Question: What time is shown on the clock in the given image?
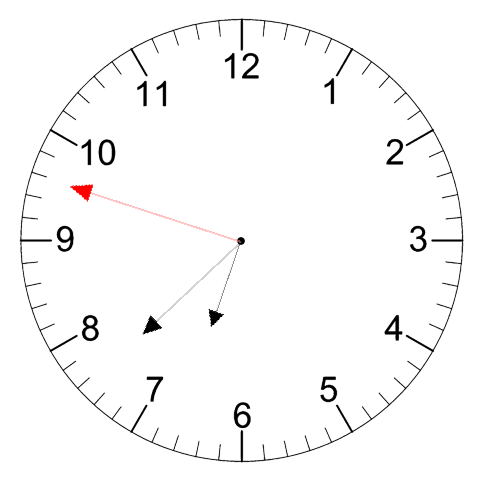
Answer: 06:37:48